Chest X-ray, PA view. Patient: 37 years old, sex F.
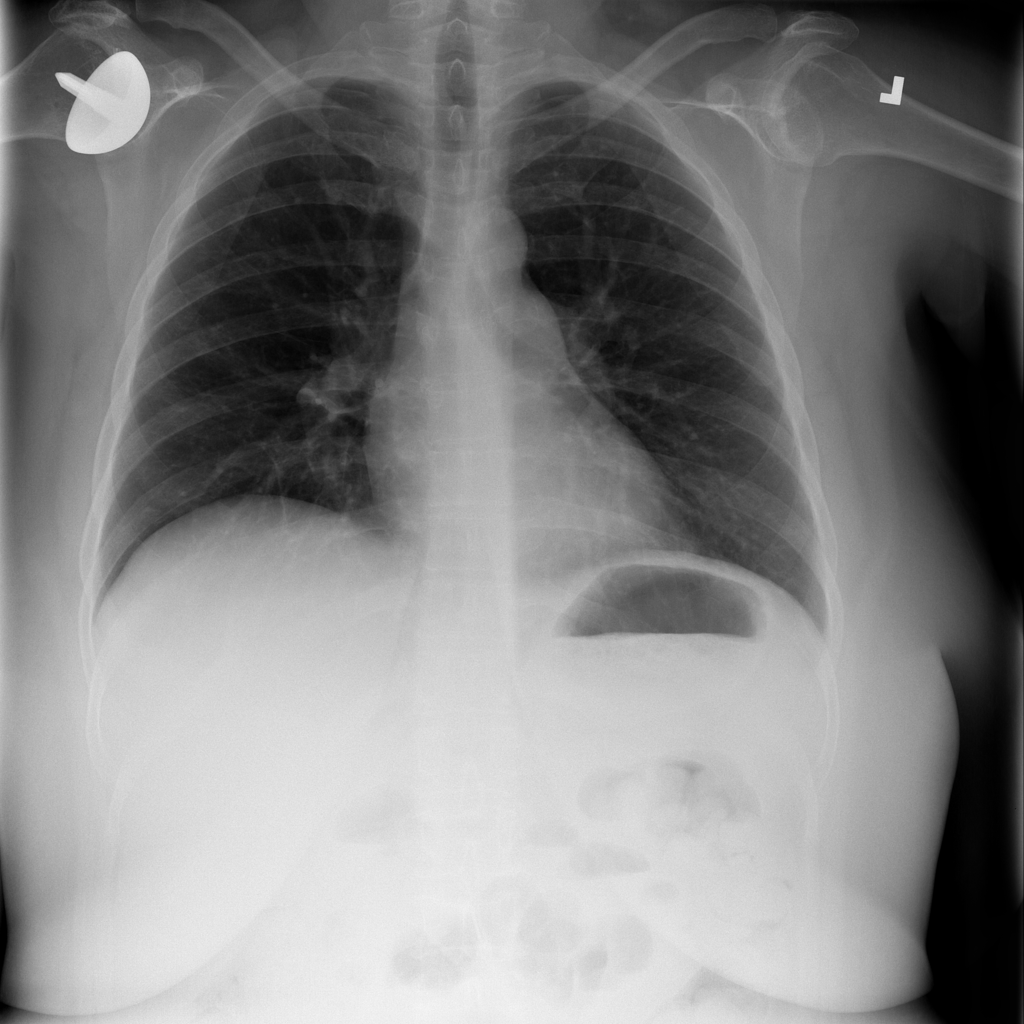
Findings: No Finding